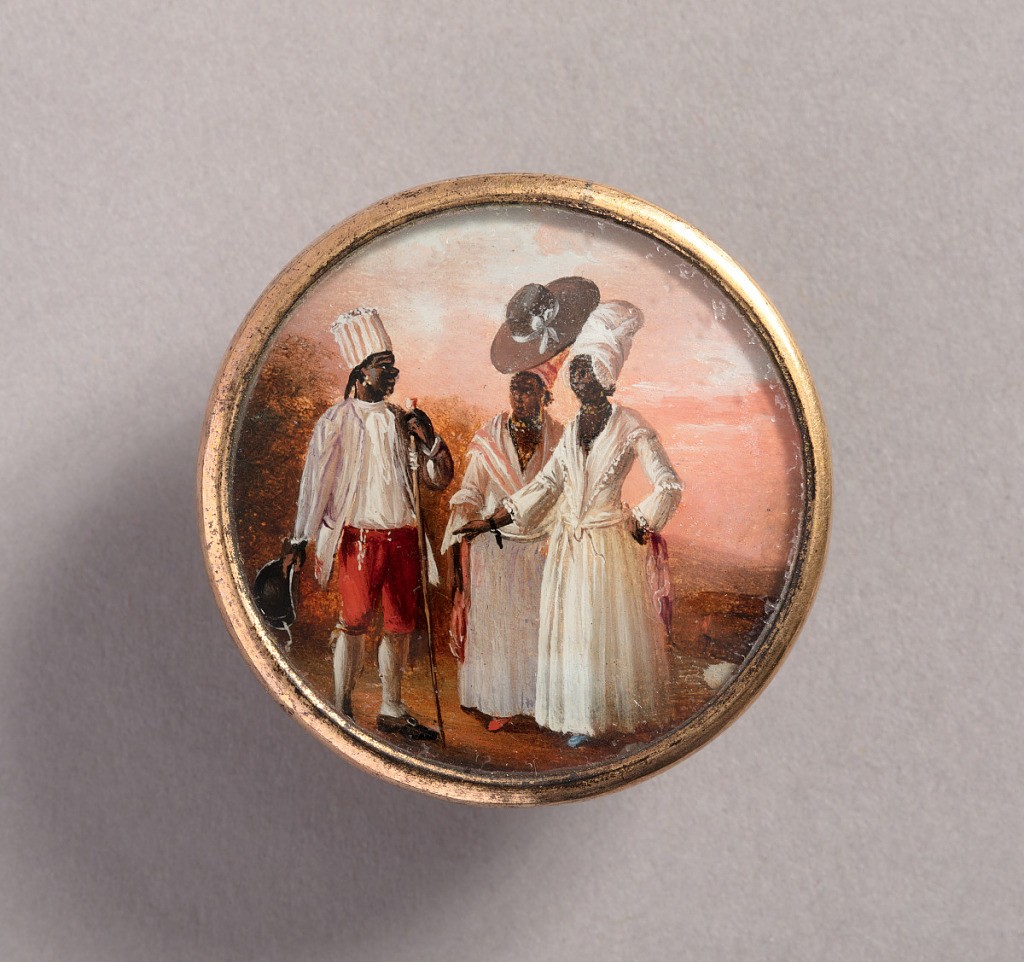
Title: Button
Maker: Agostino Brunias, Italian, ca. 1730–1796
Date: late 18th century
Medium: Gouache paint on tin verre fixé, ivory (backing), glass, gilt metal
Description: Button depicting scene with three figures in a pink-hued landscape. Man at left, wearing striped turban and red pants, doffs his hat for two women at right who wear white dresses and turbans; one of them women also wears a sunhat over her turban.